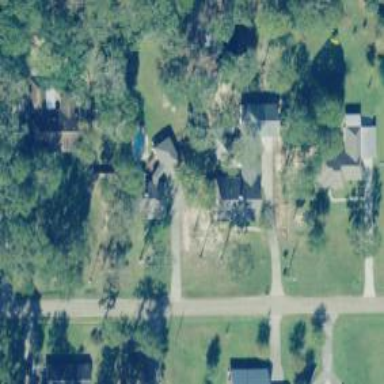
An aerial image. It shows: Driveway.